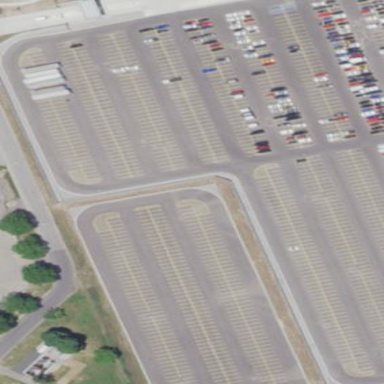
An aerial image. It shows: Parking area.